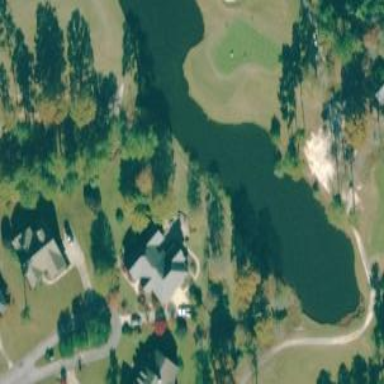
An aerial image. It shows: Water hazard in golf course. The hazard is natural water feature.